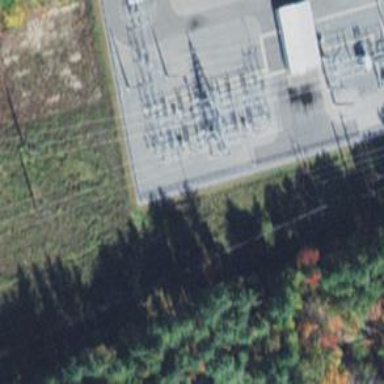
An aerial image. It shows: Switch for power supply.